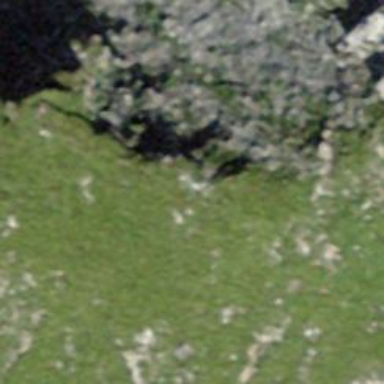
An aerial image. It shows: Arete in nature.